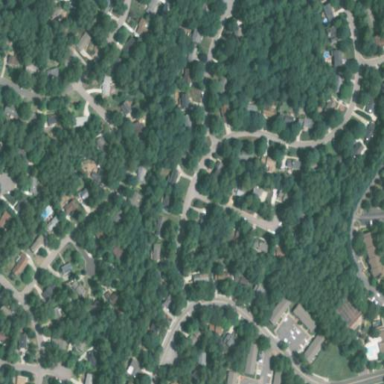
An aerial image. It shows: Residential area within neighborhood.